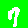
Digit: 7